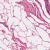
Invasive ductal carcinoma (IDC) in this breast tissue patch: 0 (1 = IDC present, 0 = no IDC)